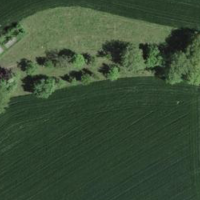
EUNIS habitat code: 25
Species observed at this site:
Silphium perfoliatum